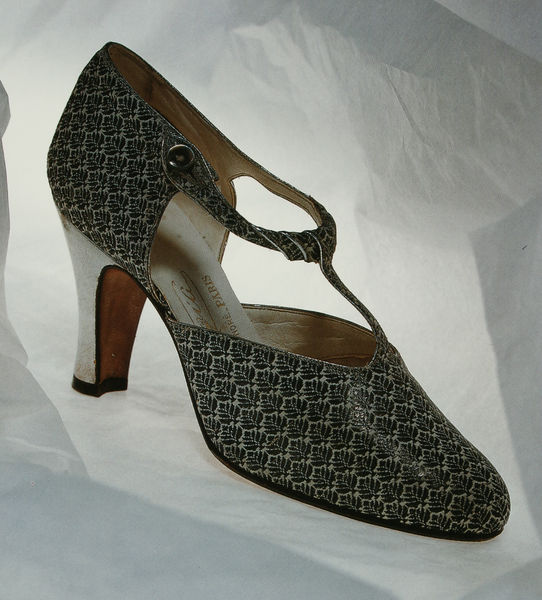
Titel: Pumps
Künstler: André Perugia
Standort: Kyoto (Japan)
Institution: Kyoto Costume Institute
Schlagwörter: fuß, weiß, braun, holz, licht, schwarz, beige, mode, muster, knopf, schrift, riemen, foto, fotografie, gemustert, spange, schnalle, schuh, sohle, leder, pumps, absatz, verschluss, damenschuh, druckknopf, hochhackige